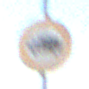
Verkehrszeichen: VerbotFuerKraftfahrzeugeUeberDreiKommaFuenfTonnen
Umgebung: Outdoor, Nature
Tageszeit: SunriseSunset
Wetter: Clear
Licht: Natural
Jahreszeit: Winter
Kontrast: LowContrast